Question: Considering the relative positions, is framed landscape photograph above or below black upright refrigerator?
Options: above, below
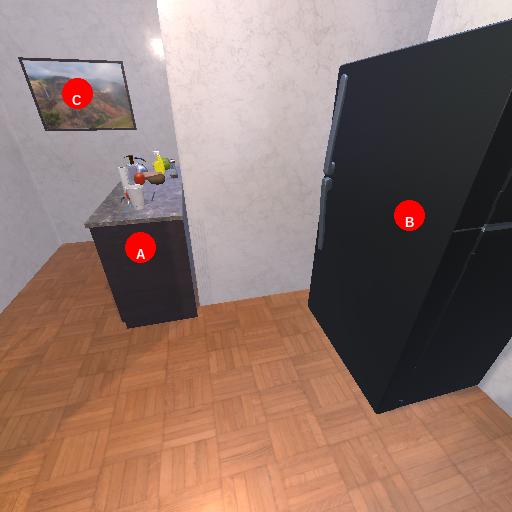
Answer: above